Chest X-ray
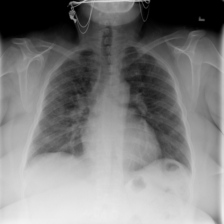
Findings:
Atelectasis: negative
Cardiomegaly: negative
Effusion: negative
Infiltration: negative
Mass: negative
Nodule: negative
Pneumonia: negative
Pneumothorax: negative
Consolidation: negative
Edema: negative
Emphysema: negative
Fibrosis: positive
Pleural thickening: negative
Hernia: negative